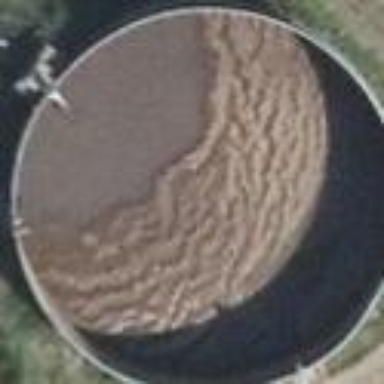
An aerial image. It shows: Storage tank that is man-made.